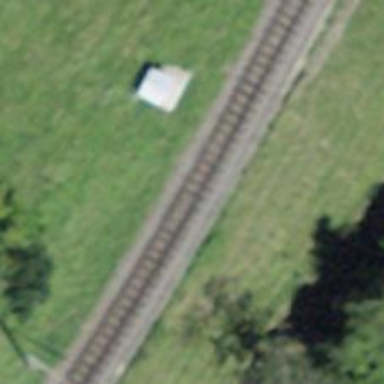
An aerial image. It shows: Narrow-gauge railway track with electrified contact line. The railway has one track.